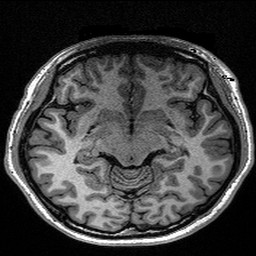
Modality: T1w
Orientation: coronal
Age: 19
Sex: male